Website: home-depot
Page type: billing-address
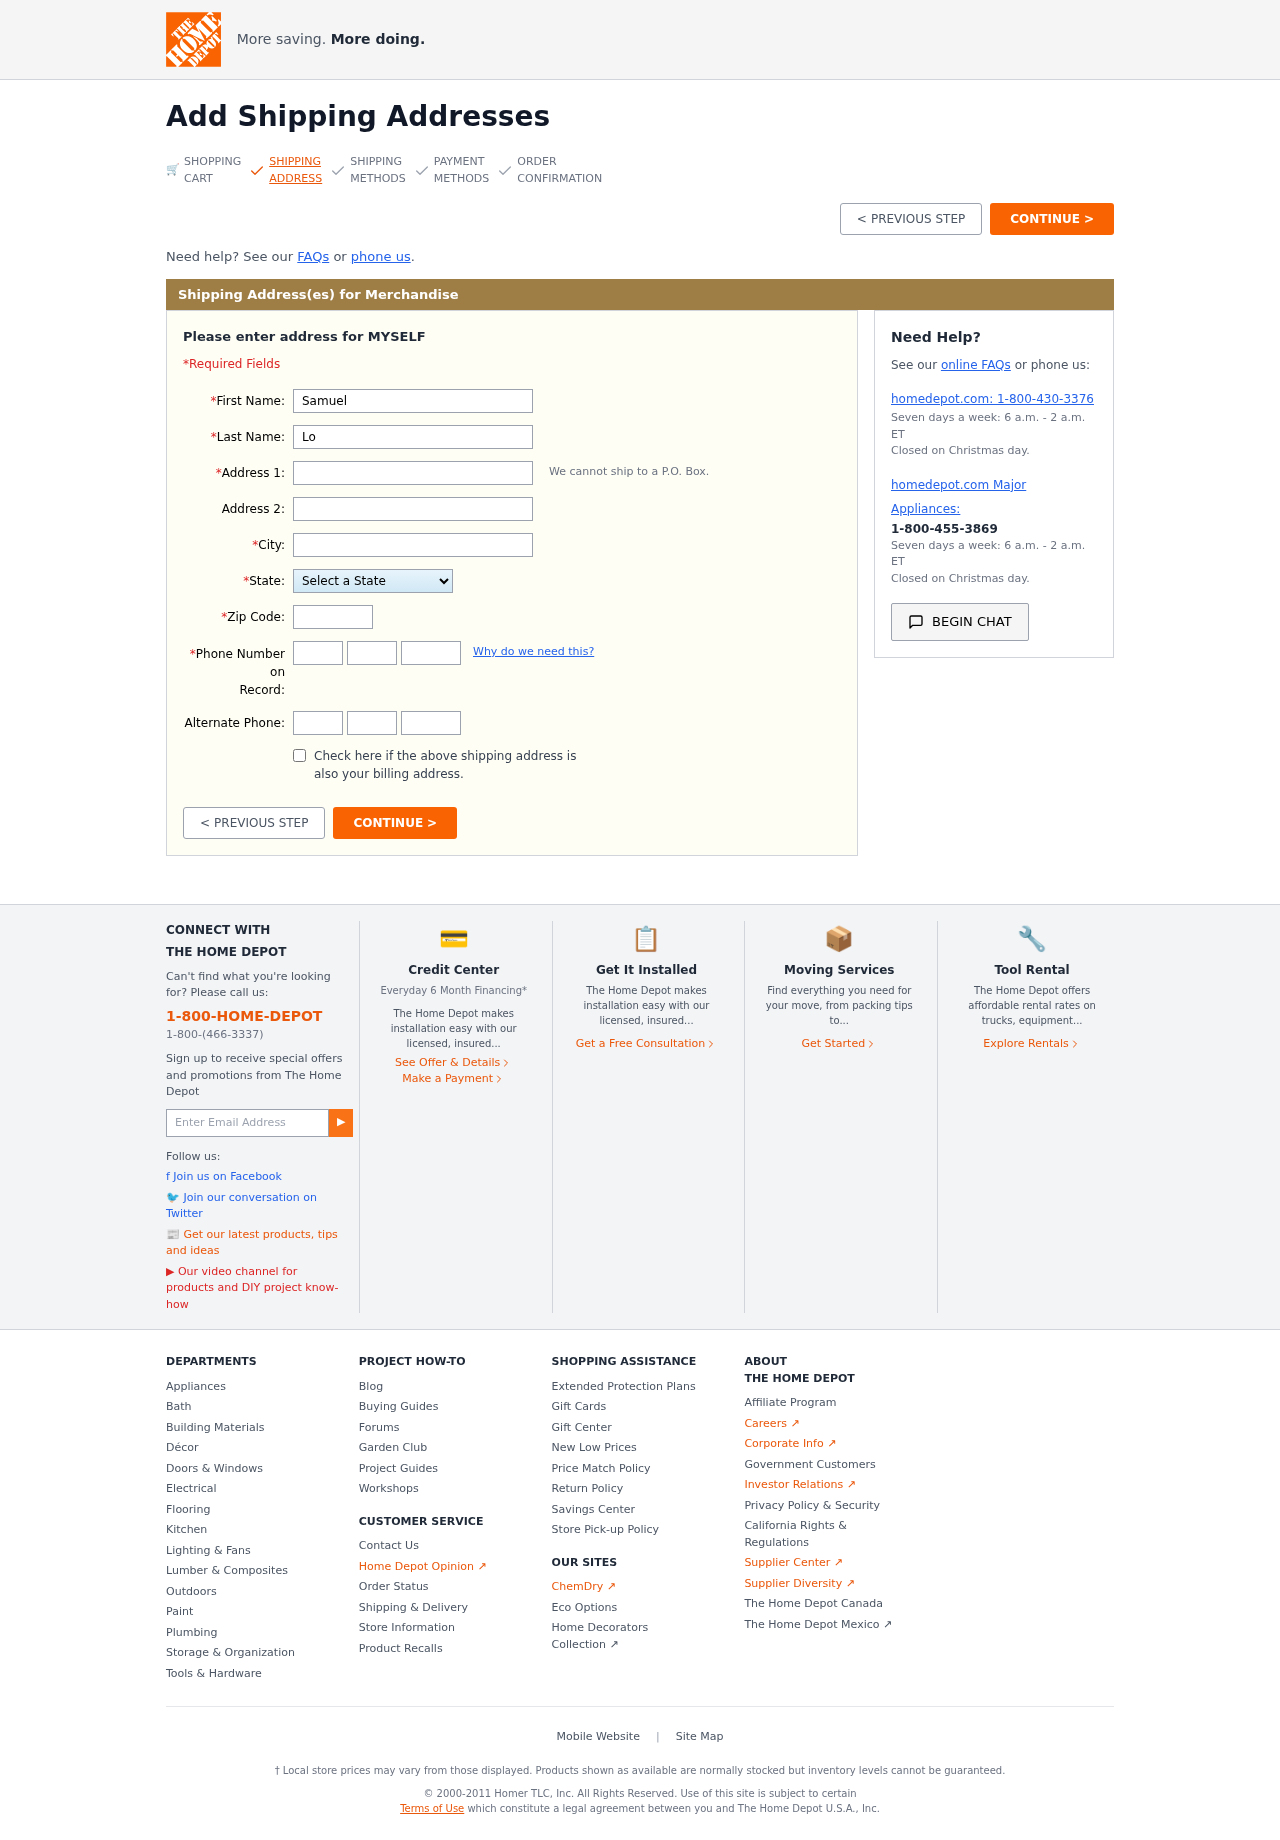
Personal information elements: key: PII_STATE
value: North Dakota
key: PII_FIRSTNAME
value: Samuel
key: PII_LASTNAME
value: Lowery
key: PII_STREET
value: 3938 Page Overpass
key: PII_CITY
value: East Rebecca
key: PII_POSTCODE
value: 29964
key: PII_PHONE_AREA
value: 450
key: PII_PHONE_PREFIX
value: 830
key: PII_PHONE_LINE
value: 6402
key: PII_PHONE_ALT_AREA
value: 518
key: PII_PHONE_ALT_PREFIX
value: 863
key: PII_PHONE_ALT_LINE
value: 1825